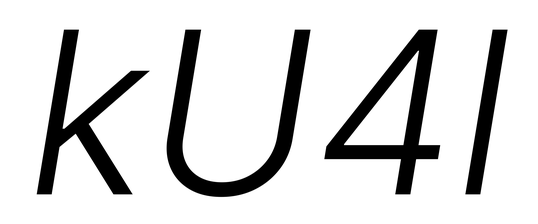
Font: Inter-Italic_Light_Italic